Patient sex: M
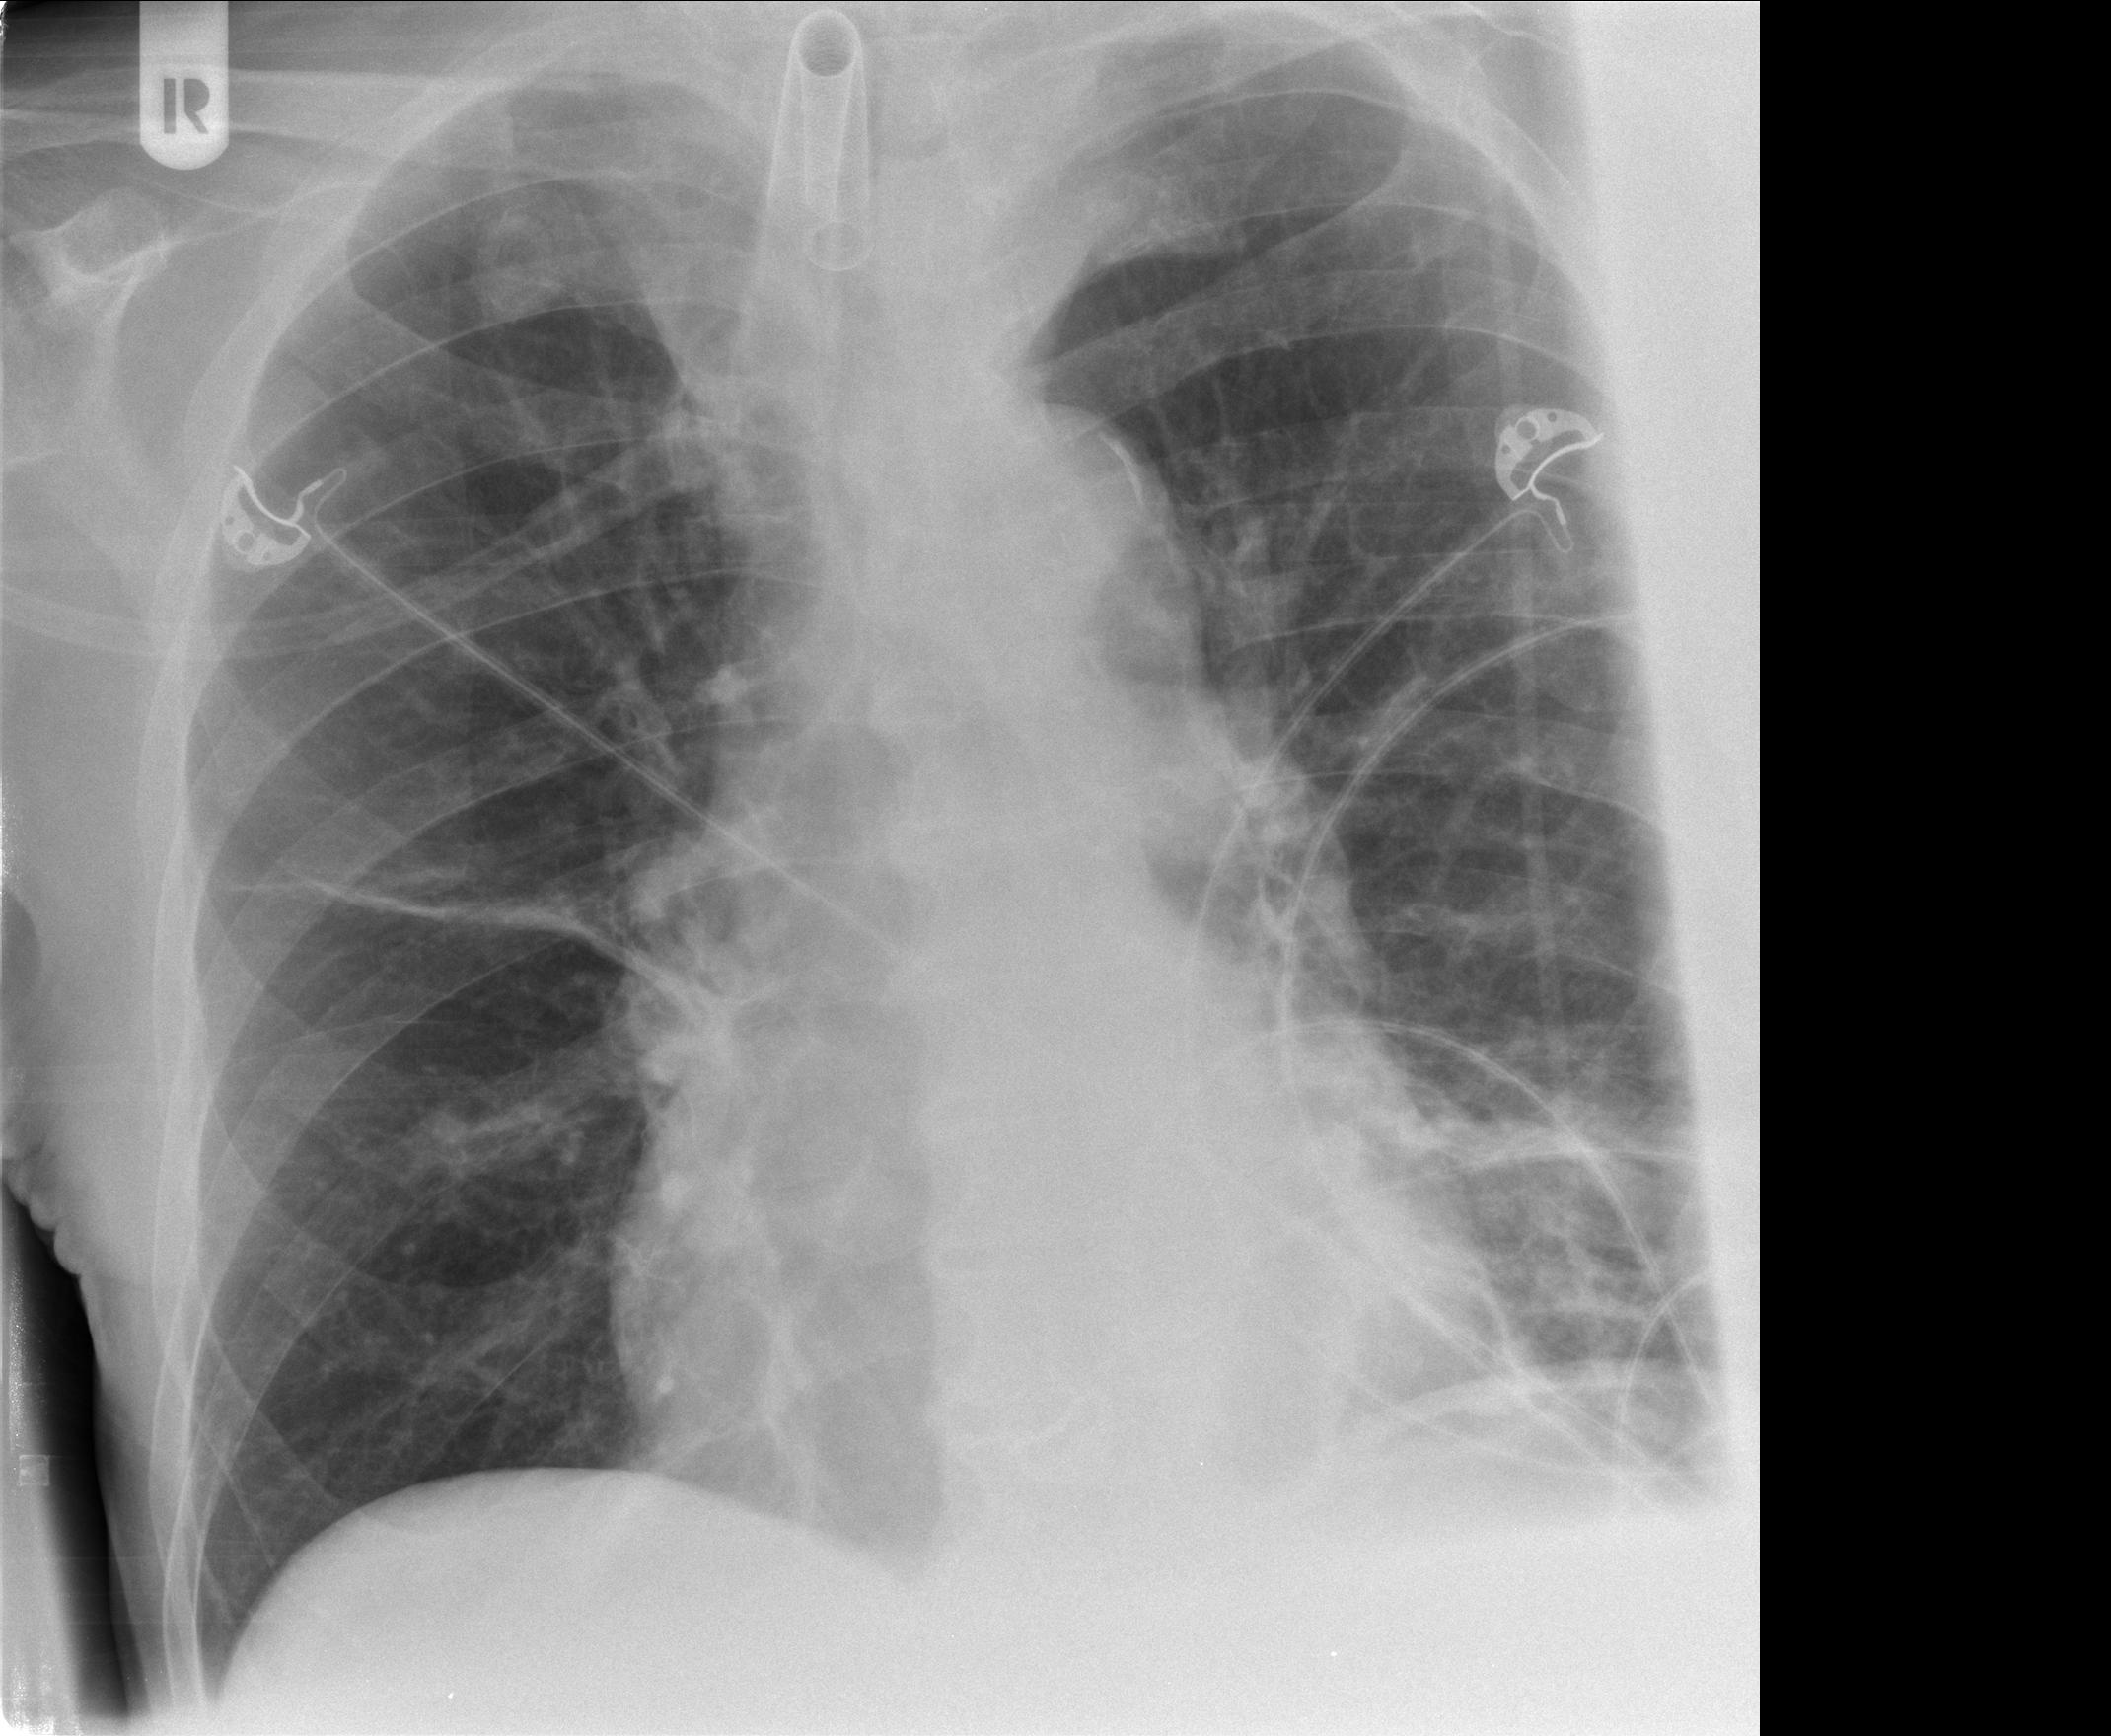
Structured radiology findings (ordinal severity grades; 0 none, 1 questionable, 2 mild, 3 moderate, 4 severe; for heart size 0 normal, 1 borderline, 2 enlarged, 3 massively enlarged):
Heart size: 0
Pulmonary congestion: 0
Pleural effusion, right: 0
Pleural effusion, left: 0
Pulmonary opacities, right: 0
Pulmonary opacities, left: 2
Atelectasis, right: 0
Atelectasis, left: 0